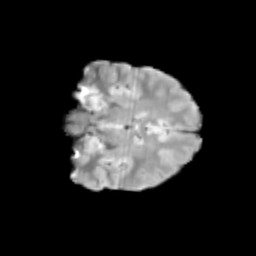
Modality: T2w
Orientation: coronal
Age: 12
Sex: male
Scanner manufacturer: siemens
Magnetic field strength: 3 T
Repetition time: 3.8 s
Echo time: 0.07 s